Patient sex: F
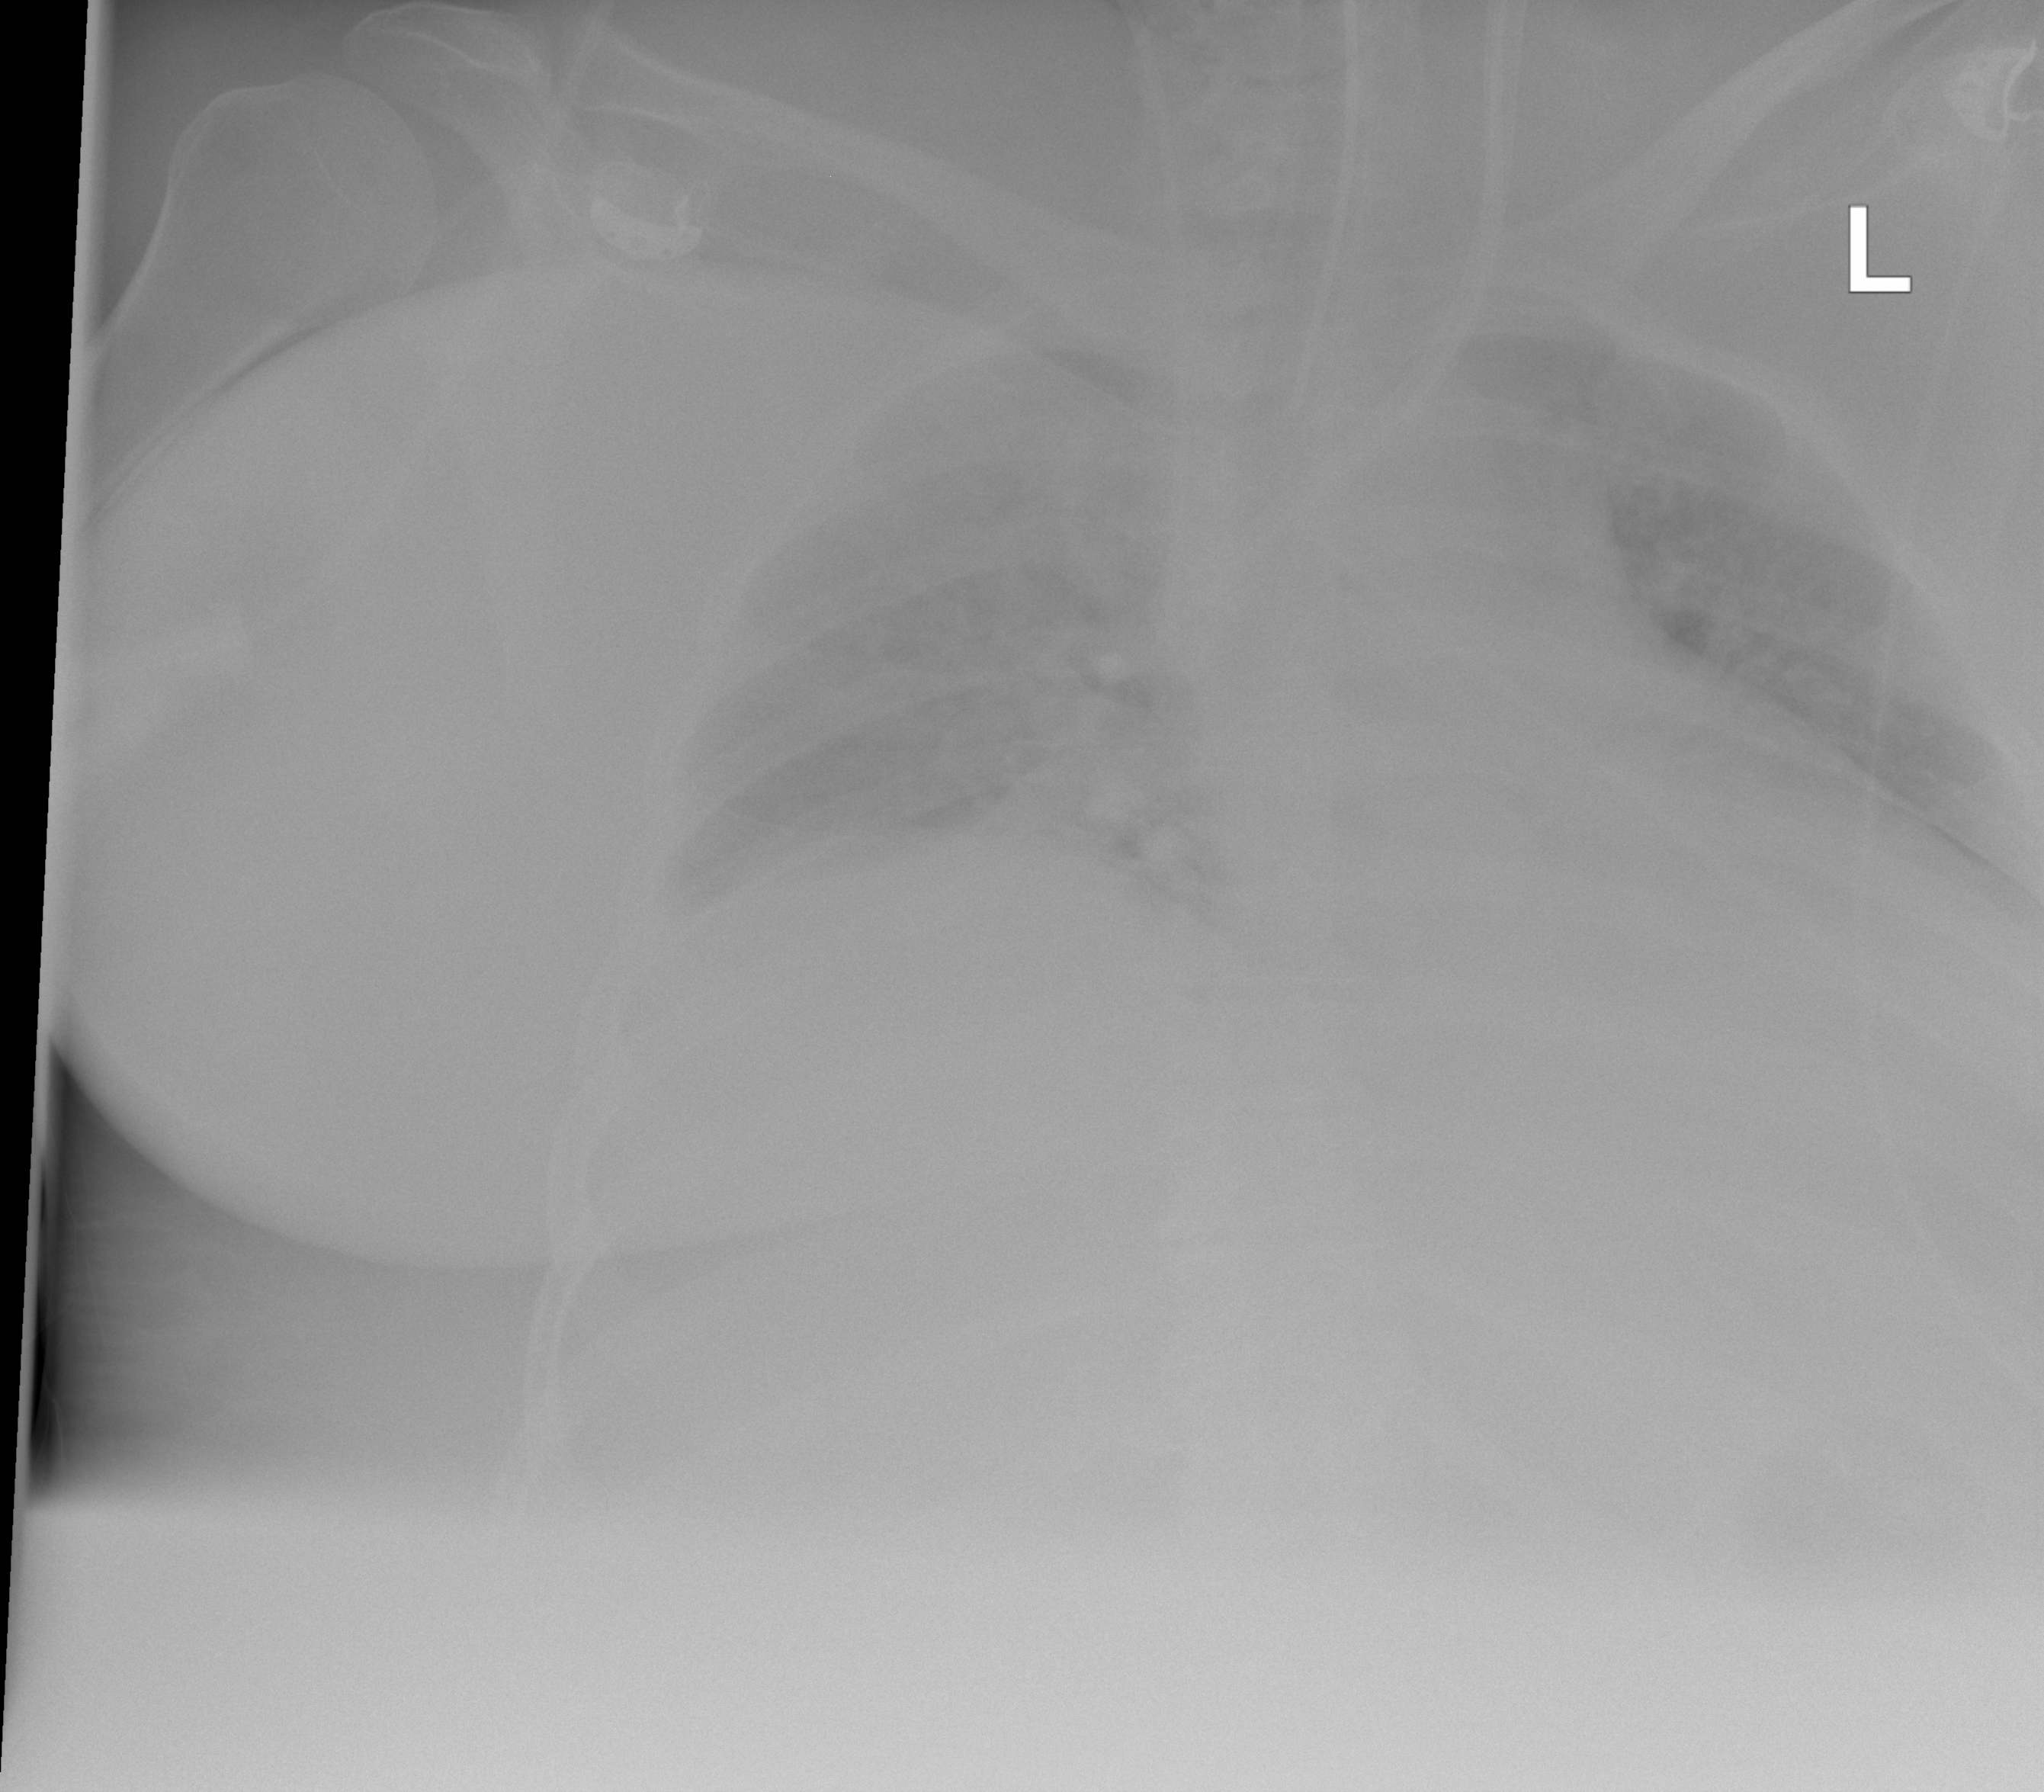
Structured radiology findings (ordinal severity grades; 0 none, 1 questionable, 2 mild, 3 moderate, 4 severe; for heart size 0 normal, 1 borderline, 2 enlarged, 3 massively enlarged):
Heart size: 2
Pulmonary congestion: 2
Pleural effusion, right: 2
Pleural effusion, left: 0
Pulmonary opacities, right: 0
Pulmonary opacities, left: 0
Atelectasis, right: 0
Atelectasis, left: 0